Field crop: maize
Growth stage: 1
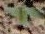
Species: datura